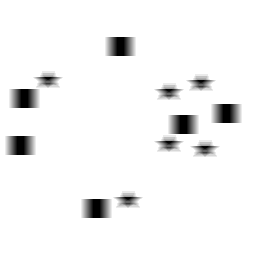
Squares: 6
Triangles: 0
Stars: 6
Total shapes: 12